Interaction volume radius: 5 \u00c5
Interaction volume height: 10 \u00c5
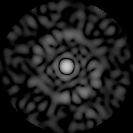
Disorder parameter: 0.8066